Question: I have a multi-column Crystal 2008 report that is grouped on a date field, and I want to prevent that group from being split across the column to column boundary.
Googling it, it seems impossible - no one even has some sort of hack for faking it.
Here is an image of the issue - I would like Friday the 26th to all be in the second column.

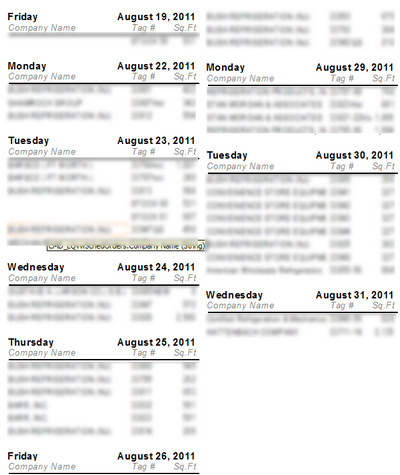
Answer: Nothing is impossible!
While initially discouraged with the voted answer, I kept searching and found something about using a subreport for the "details". Then I used a mailing label, although this may not be necessary, but in my use I wanted each group to have identical size, this worked perfect to make sure the groups stayed together in the columns. It is a little clumsy but seems the subreport won't cross columns.
Anyway this is an old topic, but thought I would leave this here just in case someone dusts it off.